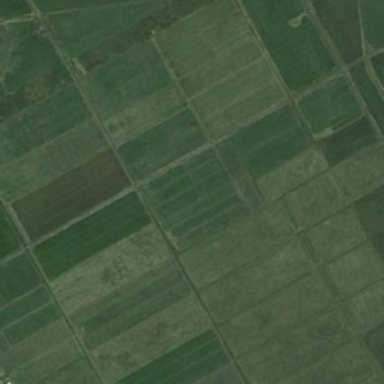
Many pieces of green farmlands are together .